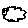
Label: cloud